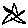
Label: star